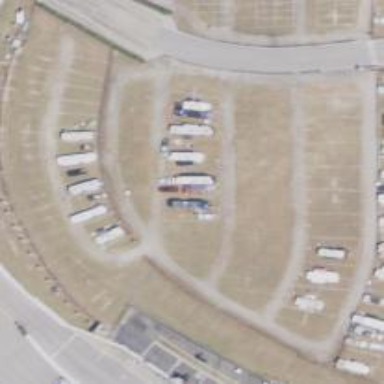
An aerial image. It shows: Campsite for tourism.